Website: macys
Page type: payment
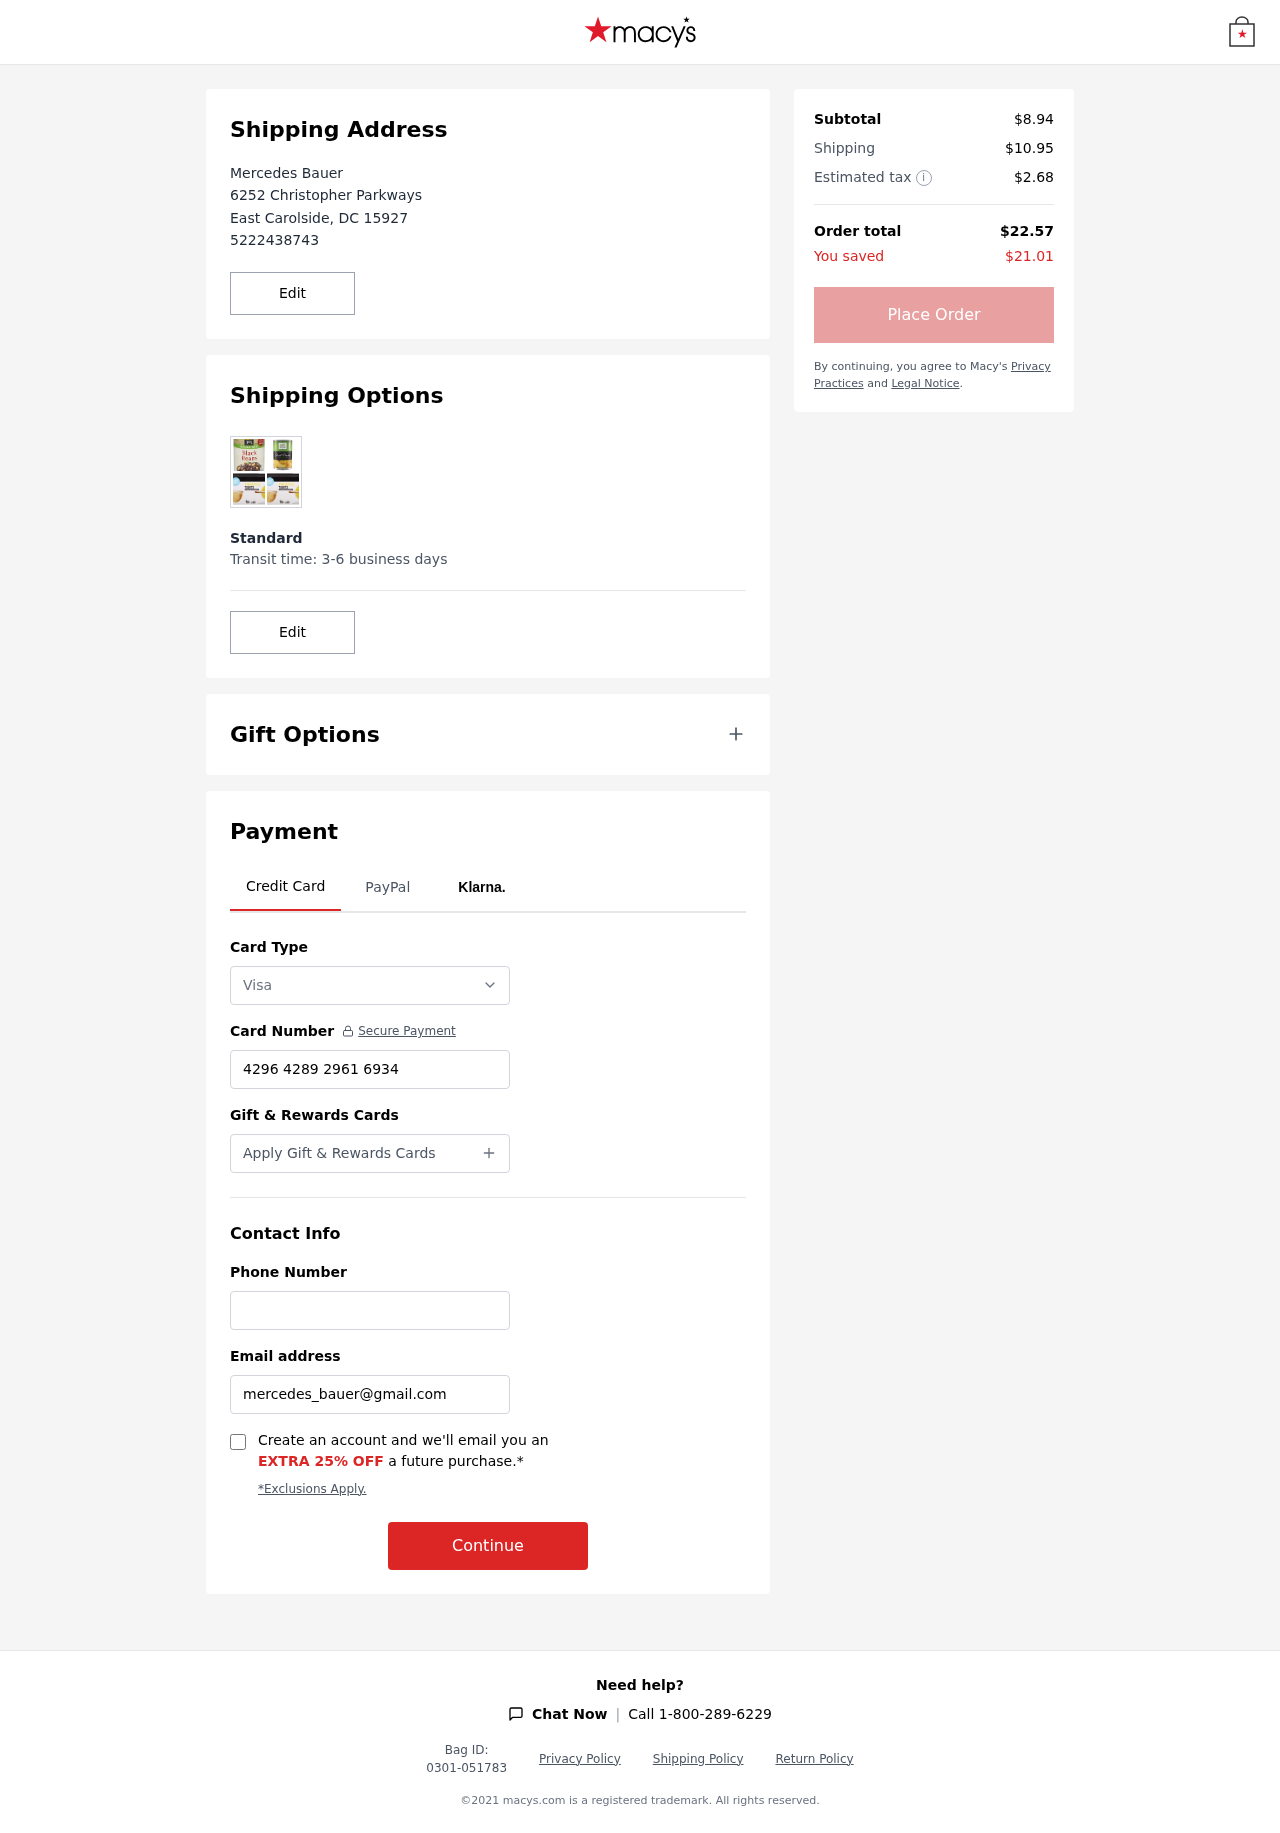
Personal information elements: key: PII_CARD_NUMBER
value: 4296 4289 2961 6934
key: PII_CARD_TYPE
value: Visa
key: PII_CITY
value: East Carolside
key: PII_EMAIL
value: mercedes_bauer@gmail.com
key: PII_FULLNAME
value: Mercedes Bauer
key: PII_PHONE
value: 5222438743
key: PII_POSTCODE
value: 15927
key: PII_STATE_ABBR
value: DC
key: PII_STREET
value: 6252 Christopher Parkways
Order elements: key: ORDER_SUBTOTAL
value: $8.94
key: ORDER_SHIPPING_COST
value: $10.95
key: ORDER_TAX
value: $2.68
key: ORDER_TOTAL
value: $22.57
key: ORDER_SAVINGS
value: $21.01